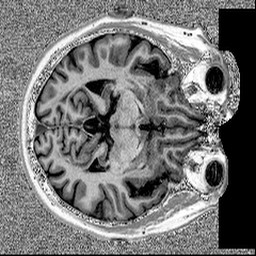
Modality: MP2RAGE
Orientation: axial
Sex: male